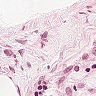
Metastatic tissue present: no